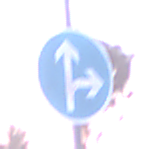
Verkehrszeichen: VorgeschriebeneFahrtrichtungGeradeausOderRechts
Umgebung: Outdoor, Nature
Tageszeit: SunriseSunset
Wetter: Clear
Licht: Natural
Jahreszeit: NotSpecified
Kontrast: LowContrast